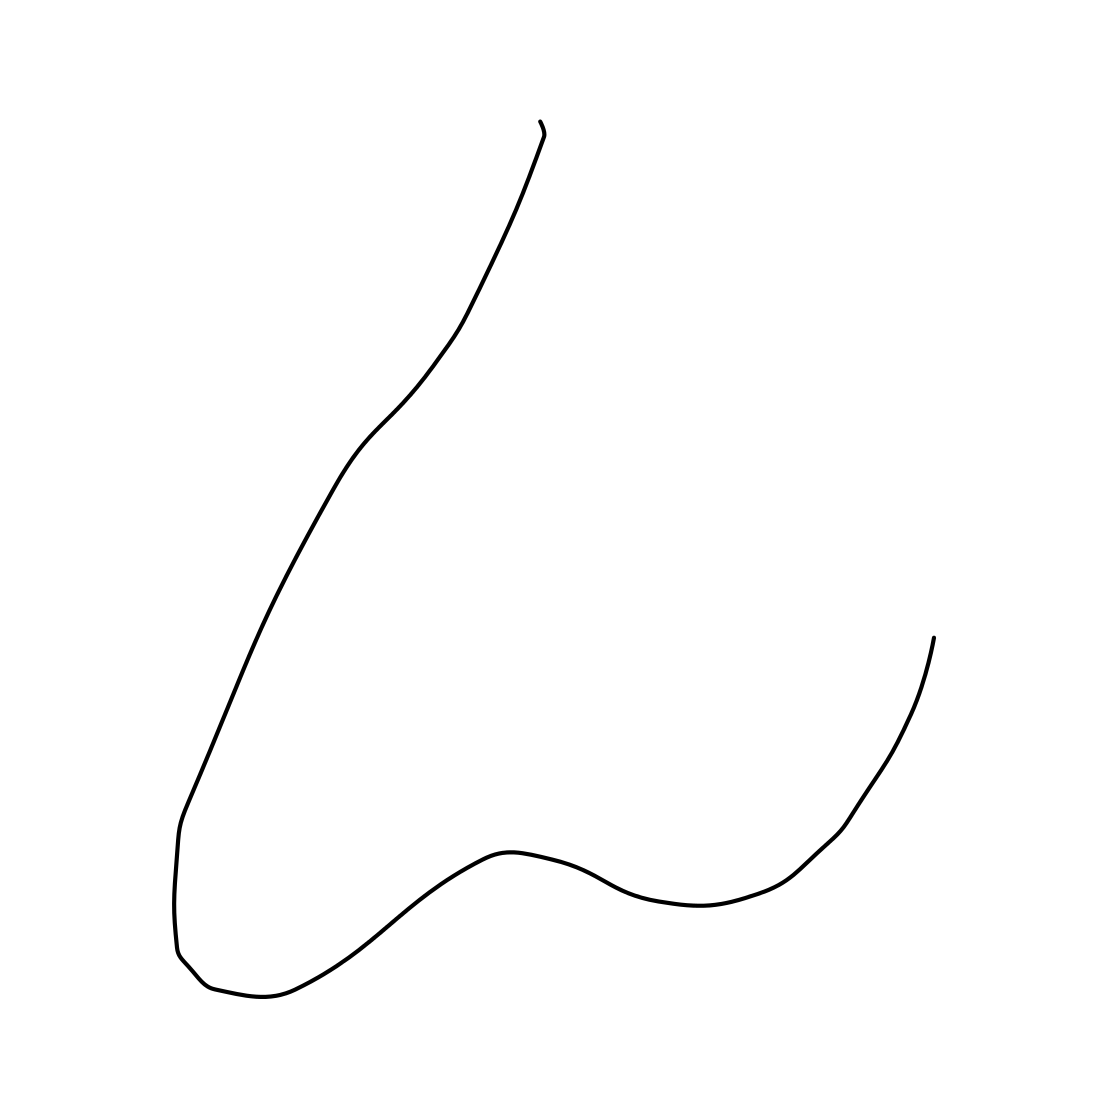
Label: nose